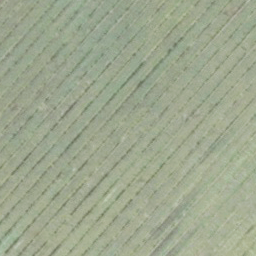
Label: agricultural